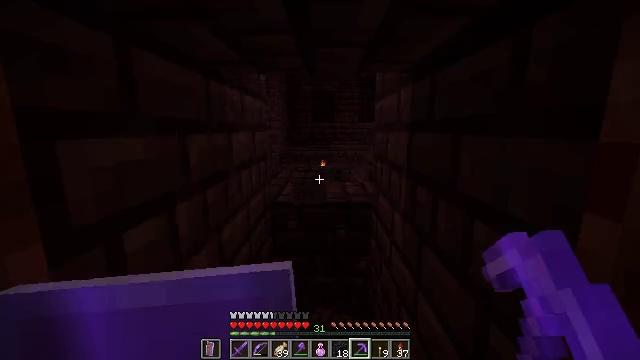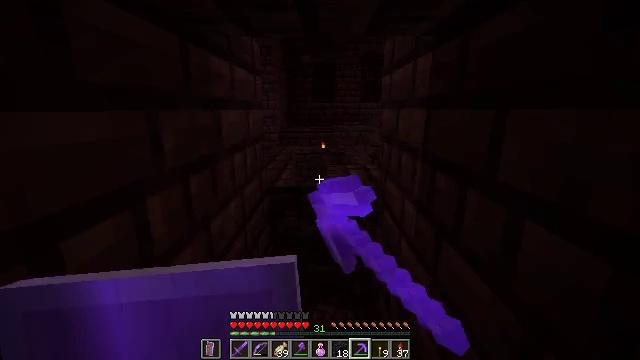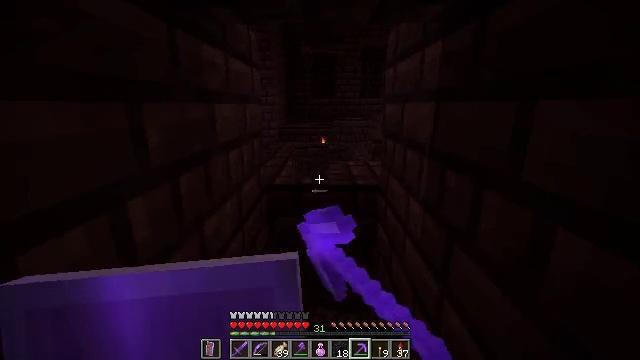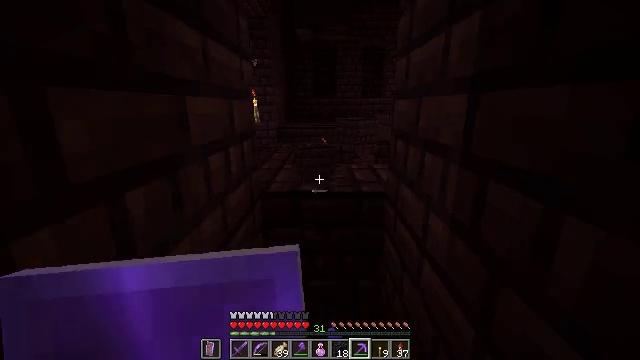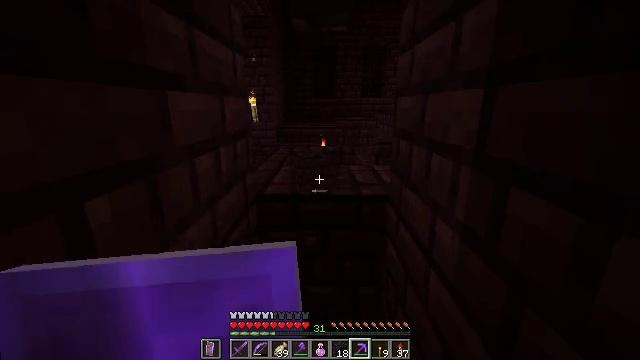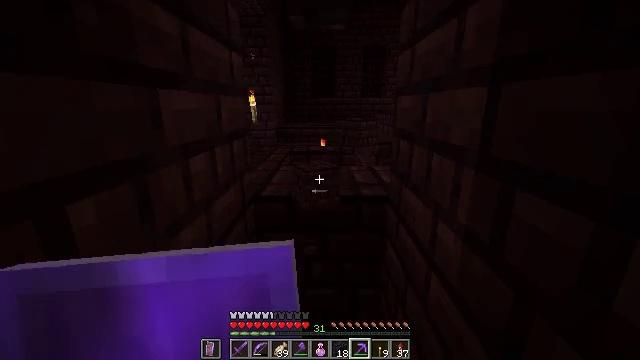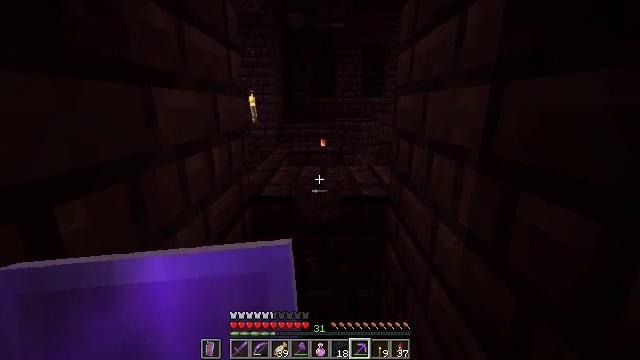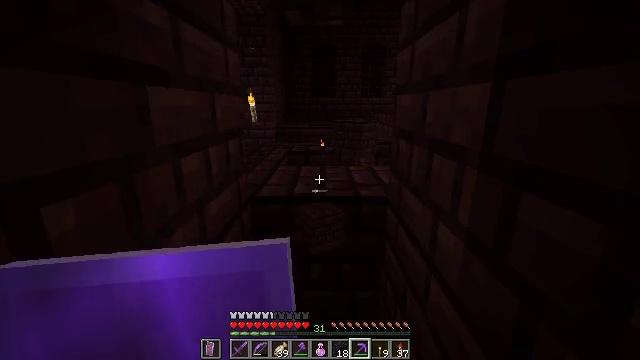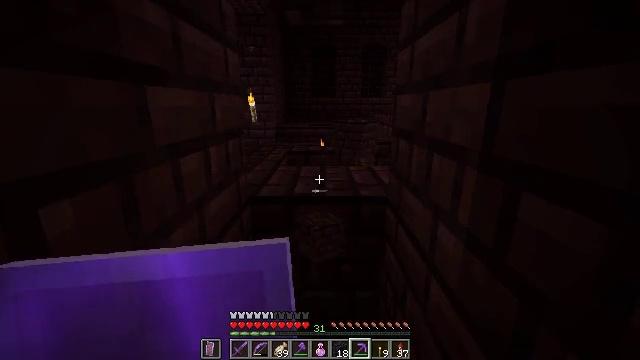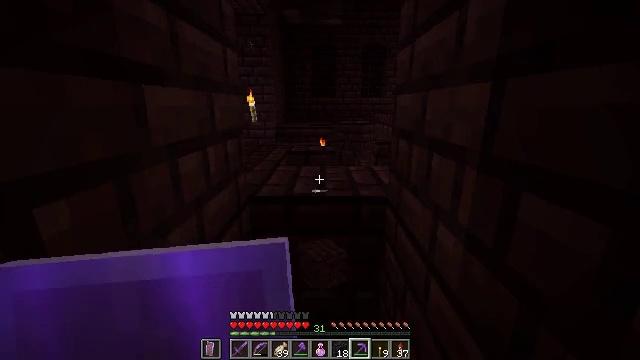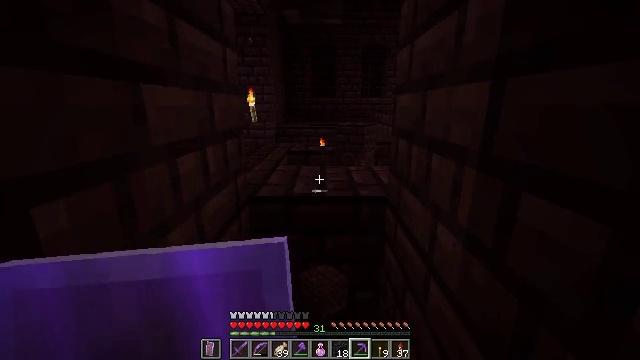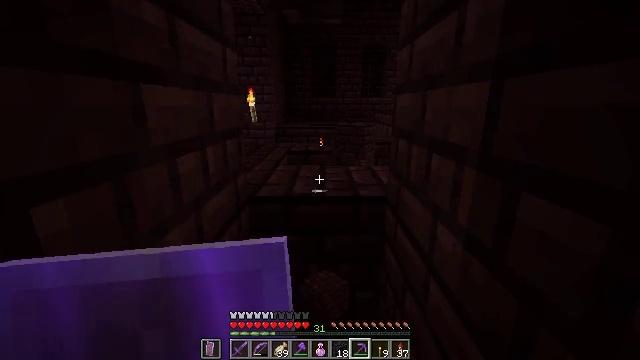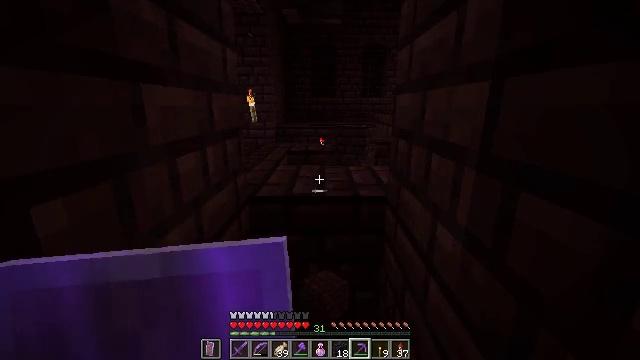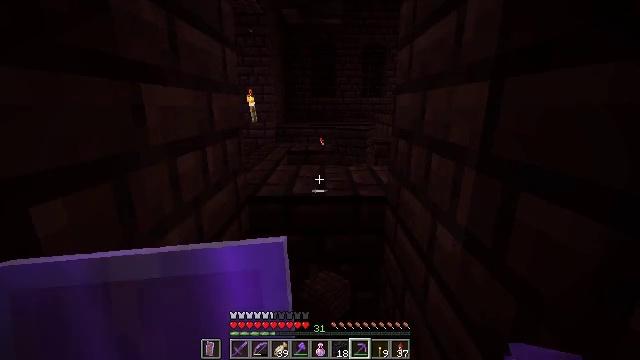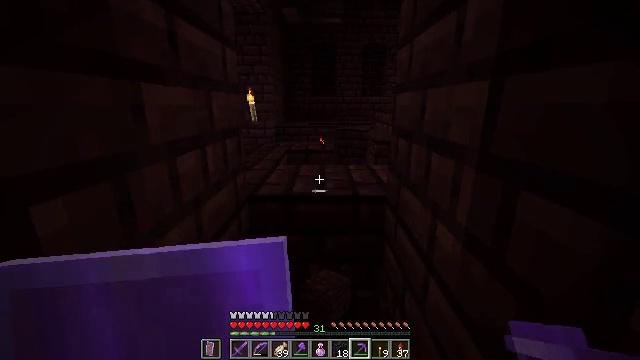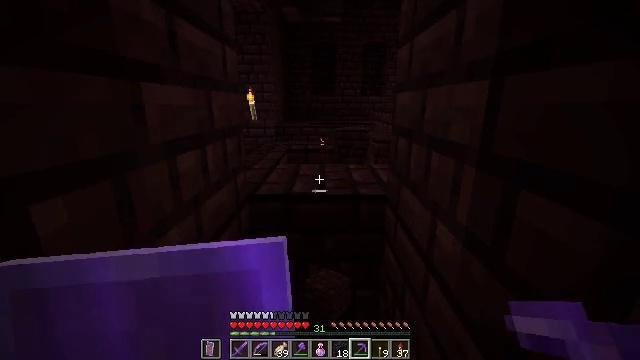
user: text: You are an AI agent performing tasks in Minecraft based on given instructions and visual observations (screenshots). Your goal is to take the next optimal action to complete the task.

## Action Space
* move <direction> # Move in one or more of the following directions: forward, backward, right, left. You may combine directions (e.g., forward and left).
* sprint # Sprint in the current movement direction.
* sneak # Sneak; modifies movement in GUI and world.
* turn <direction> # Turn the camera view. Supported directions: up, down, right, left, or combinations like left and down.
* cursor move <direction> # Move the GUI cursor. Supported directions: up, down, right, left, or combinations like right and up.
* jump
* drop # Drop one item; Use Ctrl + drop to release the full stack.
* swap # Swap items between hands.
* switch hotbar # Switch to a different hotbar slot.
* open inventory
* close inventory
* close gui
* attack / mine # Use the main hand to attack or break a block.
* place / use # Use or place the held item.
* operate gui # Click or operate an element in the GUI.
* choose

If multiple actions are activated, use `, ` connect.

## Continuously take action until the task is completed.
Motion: motion action
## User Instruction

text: Gather some nether bricks.
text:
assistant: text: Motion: move forward, turn down, attack / mine
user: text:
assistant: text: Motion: move forward
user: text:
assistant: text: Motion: no_op
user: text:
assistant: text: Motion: no_op
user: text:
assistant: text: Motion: no_op
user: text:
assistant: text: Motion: no_op
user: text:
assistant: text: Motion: no_op
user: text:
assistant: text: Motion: no_op
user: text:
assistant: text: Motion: no_op
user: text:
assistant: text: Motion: no_op
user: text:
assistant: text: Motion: no_op
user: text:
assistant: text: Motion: no_op
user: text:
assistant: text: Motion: no_op
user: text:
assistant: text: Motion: no_op
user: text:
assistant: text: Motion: no_op
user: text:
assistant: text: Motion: turn down
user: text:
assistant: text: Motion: attack / mine
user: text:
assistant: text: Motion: attack / mine
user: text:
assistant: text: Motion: attack / mine
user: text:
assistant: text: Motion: attack / mine
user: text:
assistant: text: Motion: attack / mine
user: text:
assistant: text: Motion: attack / mine
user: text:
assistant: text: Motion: attack / mine